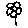
Label: flower